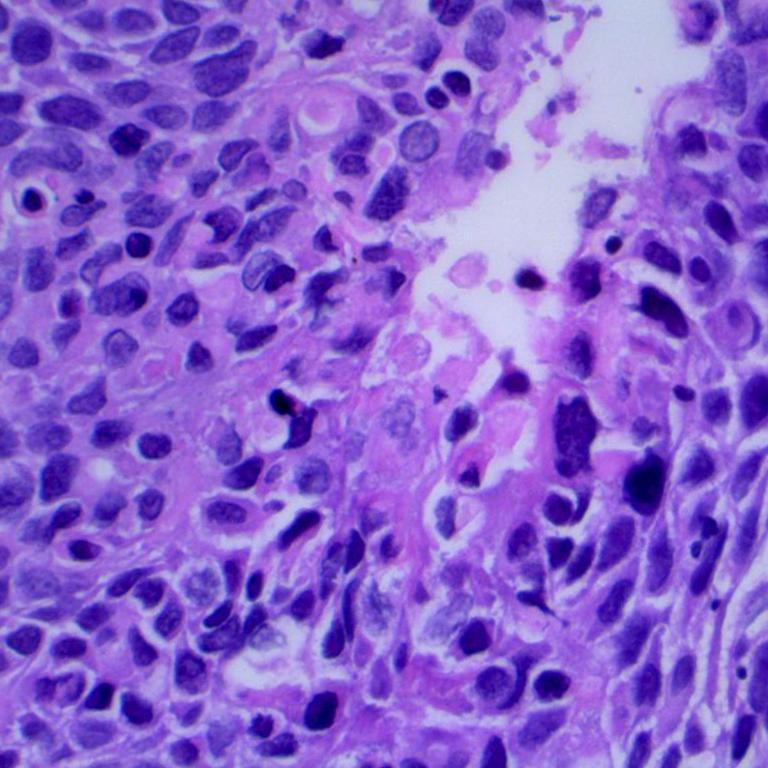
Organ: lung
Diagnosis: squamous carcinomas